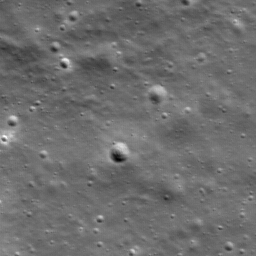
Host type: hard_negative
Lunar coordinates: latitude 49.114, longitude -138.288